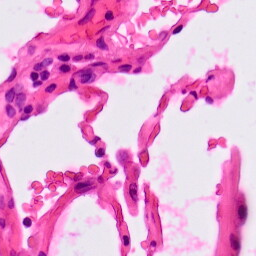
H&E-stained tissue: Lung